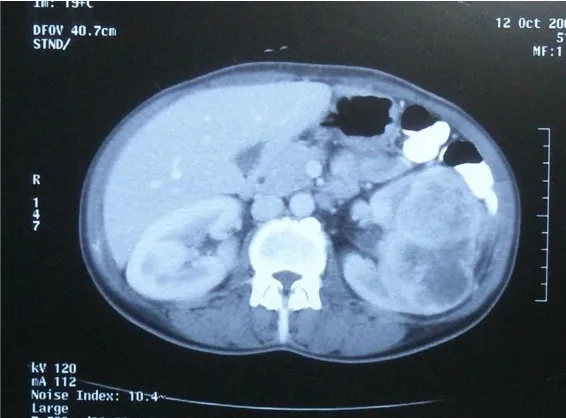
Presence of a left renal mass on abdominal computed tomography scan.
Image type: radiology (ct)